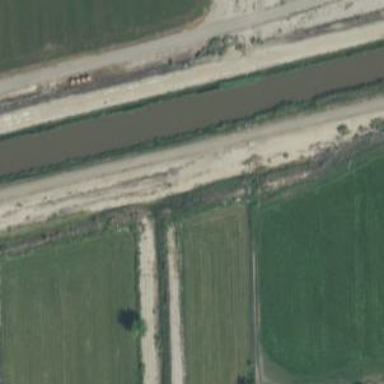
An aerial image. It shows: Track road with grade4 tracktype.